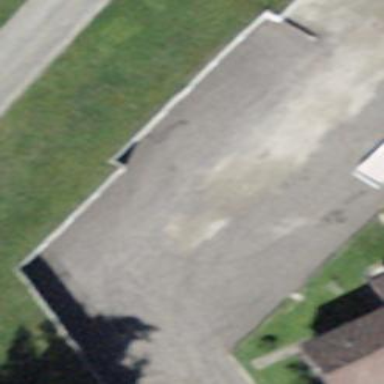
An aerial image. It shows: Garage building.